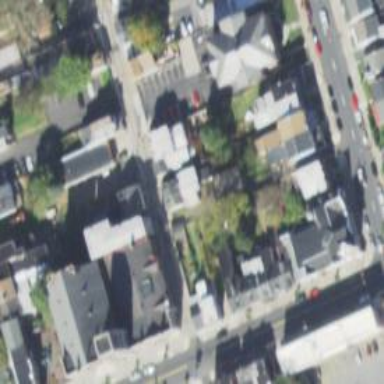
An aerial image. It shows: Alleyway designated as service road.